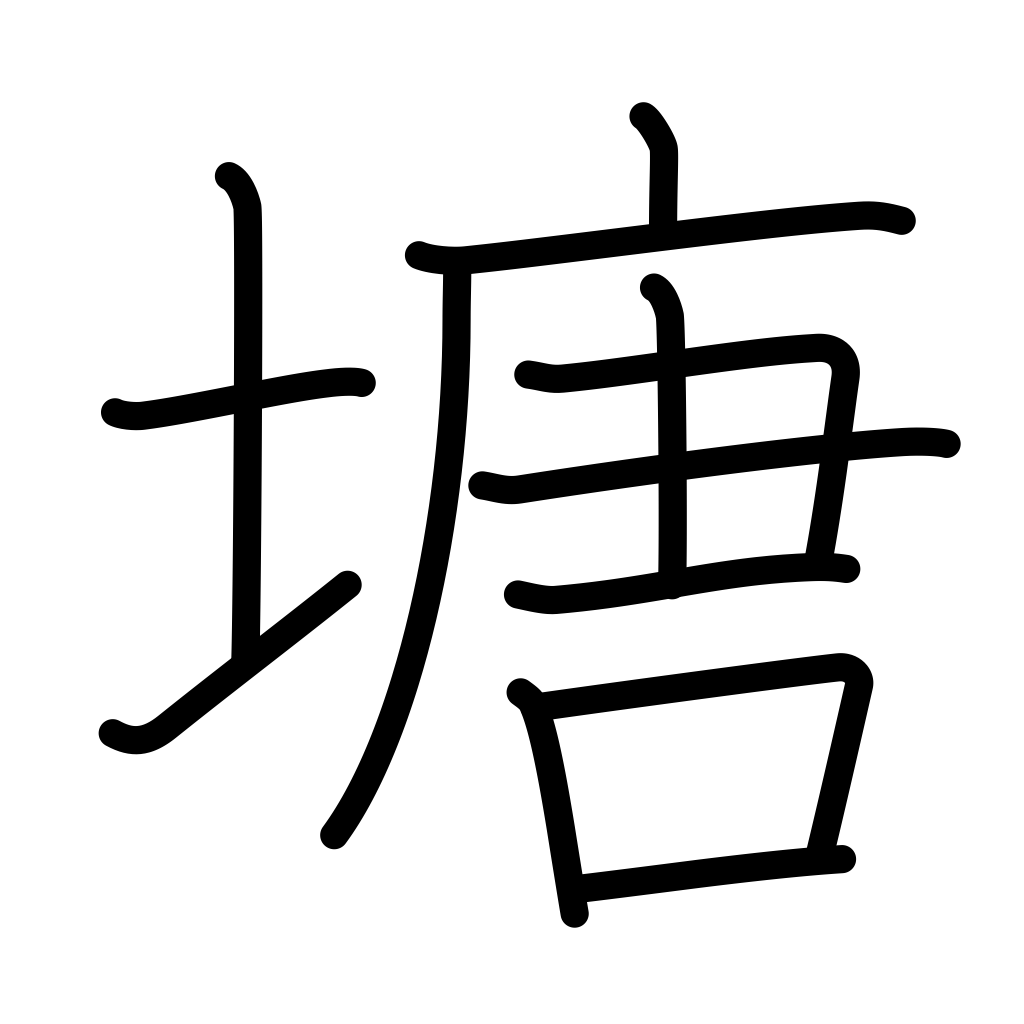
Meaning: dike, embankment